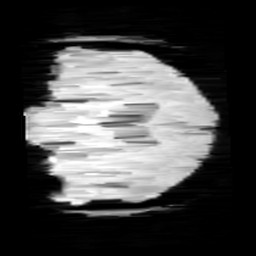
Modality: minIP
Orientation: coronal
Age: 13
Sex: male
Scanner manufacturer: siemens
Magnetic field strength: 3 T
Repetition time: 0.027 s
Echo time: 0.02 s